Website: apple
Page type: cart
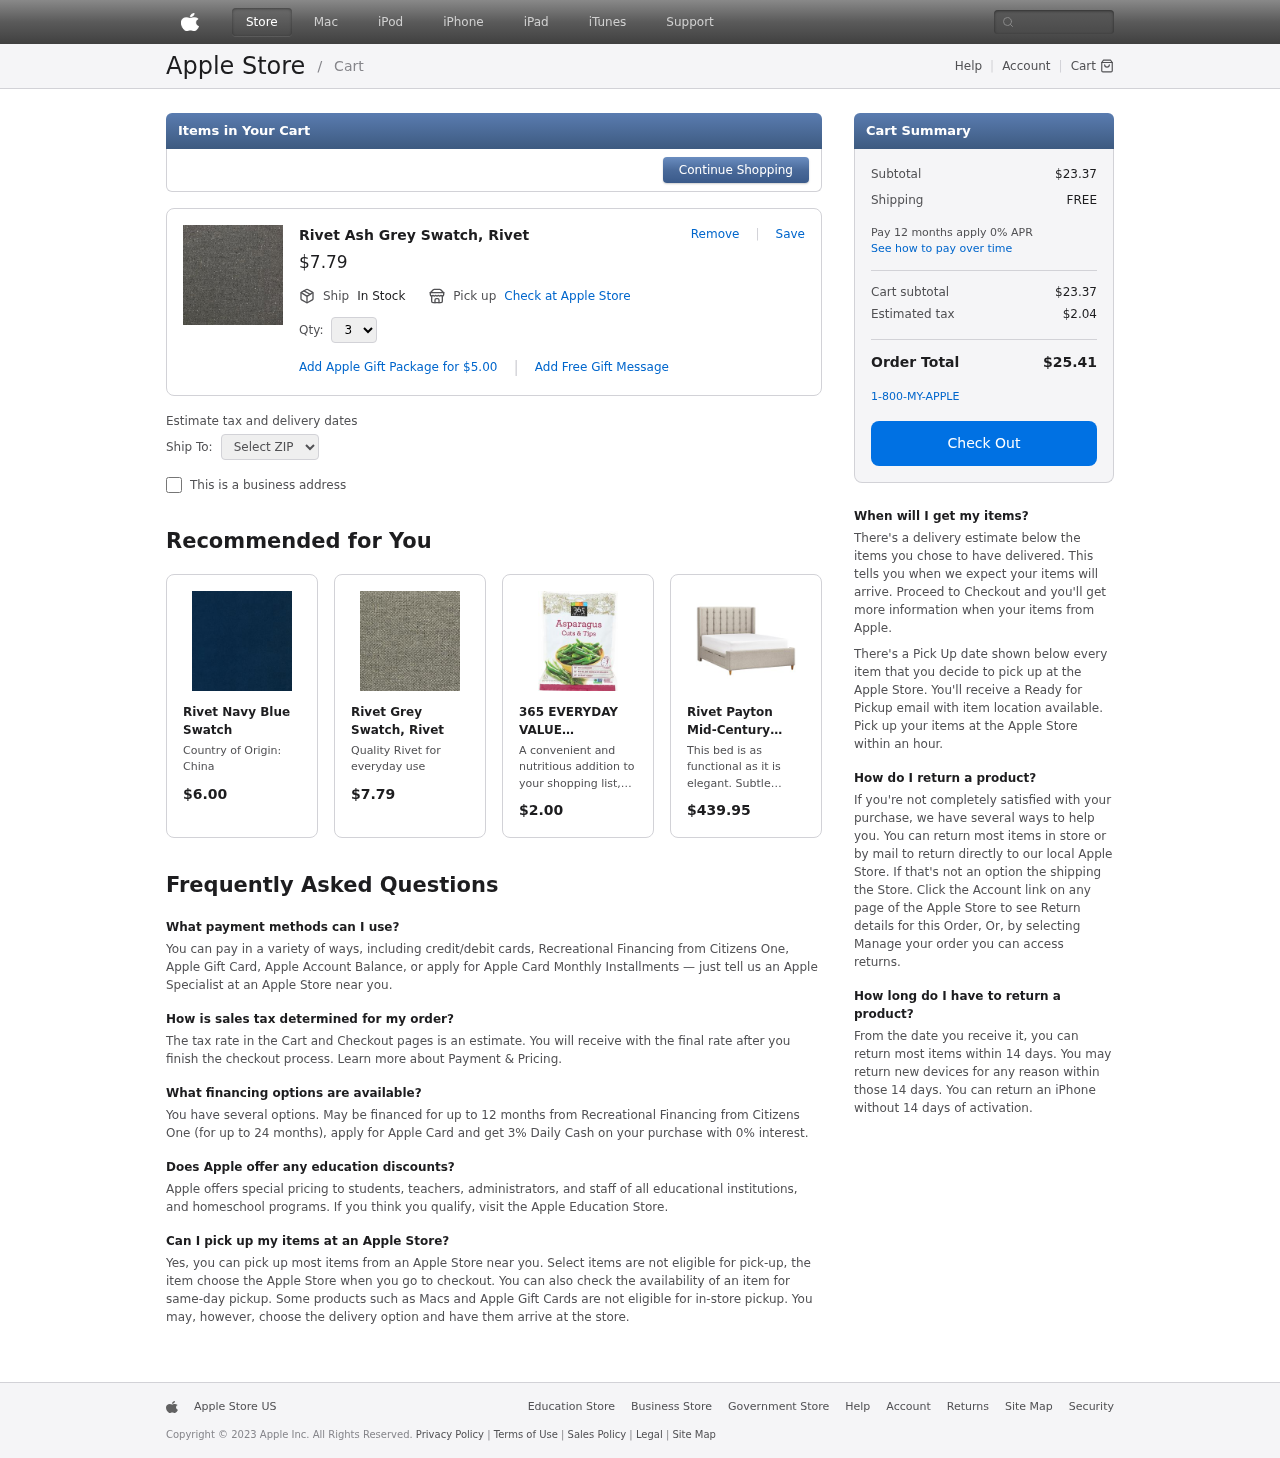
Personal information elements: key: PII_POSTCODE
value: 33675
Product elements: key: PRODUCT1_NAME
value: Rivet Ash Grey Swatch, Rivet
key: PRODUCT1_PRICE
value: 7.79
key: PRODUCT1_QUANTITY
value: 3
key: PRODUCT2_DESC
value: Country of Origin: China
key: PRODUCT2_NAME
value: Rivet Navy Blue Swatch
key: PRODUCT2_PRICE
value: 6
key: PRODUCT3_DESC
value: Quality Rivet for everyday use
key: PRODUCT3_NAME
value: Rivet Grey Swatch, Rivet
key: PRODUCT3_PRICE
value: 7.79
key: PRODUCT4_DESC
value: A convenient and nutritious addition to your shopping list, our asparagus cuts and tips are quick-frozen to preserve flavor and cook up in minutes-just microwave or boil.
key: PRODUCT4_NAME
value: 365 EVERYDAY VALUE Asparagus Cuts & Tips, 12 OZ
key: PRODUCT4_PRICE
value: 2
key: PRODUCT5_DESC
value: This bed is as functional as it is elegant. Subtle tufting in the herringbone fabric gives the headboard and footboard distinctive style. Four drawers underneath provide the perfect place for hiding C
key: PRODUCT5_NAME
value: Rivet Payton Mid-Century Modern Tufted King Bed with Headboard, 82" W, Natural
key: PRODUCT5_PRICE
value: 439.95
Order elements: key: ORDER_SUBTOTAL
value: $23.37
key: ORDER_SHIPPING_COST
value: FREE
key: ORDER_SUBTOTAL2
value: $23.37
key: ORDER_TAX
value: $2.04
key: ORDER_TOTAL
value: $25.41